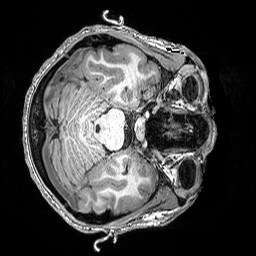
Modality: T1w
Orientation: axial
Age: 20
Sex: female